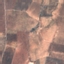
Land use / land cover class: PermanentCrop